Question: I'm trying to set an inset box shadow on an unordered list and it doesn't seem to be showing. I have listed the code below and a screenshot of the result.
Any help would be much appreciated!
'''
ul {
width: 100%;
list-style: none;
text-align: center;
margin: 0;
padding: 0;
position: relative;
}
ul:before {
border-radius: 5px;
box-shadow: 0 0 0 1px #b7b7b7, 0 0 0 2px #fff, inset 0 0 15px #000;
position: absolute;
height: 100%;
width: 100%;
content:'';
left: 0;
top: 0;
}
li {
-moz-box-sizing: border-box;
-webkit-box-sizing: border-box;
box-sizing: border-box;
padding: 19px 1em;
width: 100%;
background-color: #fefefe;
border-bottom: 1px solid #e1e1e1;
text-align: left;
position: relative;
}
'''

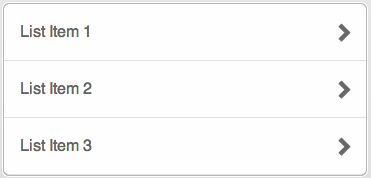
Answer: Found it!
The positioning of the list items should not be set to relative. Thanks to Jacob for point out it could be the list item masking it! :)